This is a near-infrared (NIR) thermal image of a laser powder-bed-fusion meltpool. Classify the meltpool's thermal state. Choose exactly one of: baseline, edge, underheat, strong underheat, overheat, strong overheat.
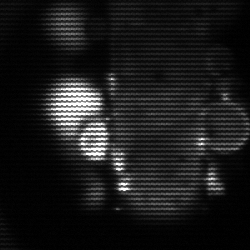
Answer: strong underheat